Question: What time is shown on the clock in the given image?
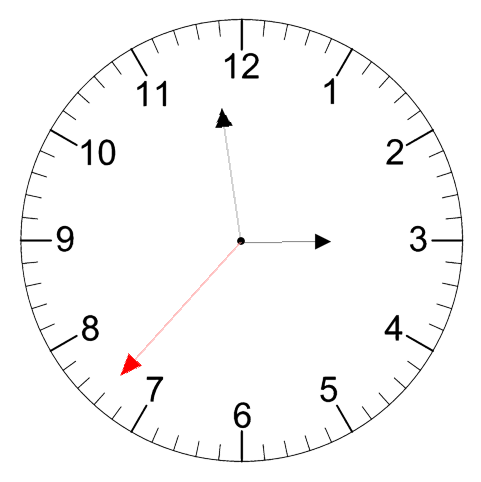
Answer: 02:58:37